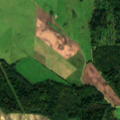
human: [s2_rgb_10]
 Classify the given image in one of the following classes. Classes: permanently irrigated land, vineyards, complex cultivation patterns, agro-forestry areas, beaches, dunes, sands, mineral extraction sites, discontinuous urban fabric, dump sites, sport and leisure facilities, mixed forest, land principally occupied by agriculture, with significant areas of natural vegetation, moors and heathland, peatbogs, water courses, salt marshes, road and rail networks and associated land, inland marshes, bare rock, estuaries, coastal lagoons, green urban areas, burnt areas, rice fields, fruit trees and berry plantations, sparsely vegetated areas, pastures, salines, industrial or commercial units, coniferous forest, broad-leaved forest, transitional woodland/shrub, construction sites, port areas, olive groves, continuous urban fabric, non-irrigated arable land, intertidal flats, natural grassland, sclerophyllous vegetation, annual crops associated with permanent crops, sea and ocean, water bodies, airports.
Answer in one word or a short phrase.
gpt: non-irrigated arable land, pastures, broad-leaved forest, mixed forest, transitional woodland/shrub